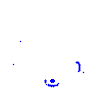
Particle: pion